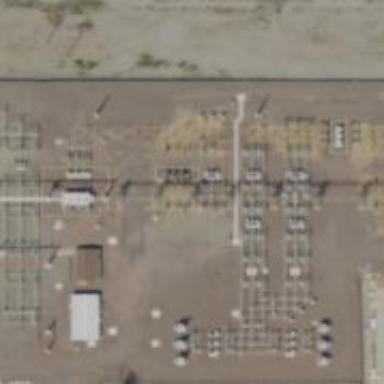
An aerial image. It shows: Switch for power supply.